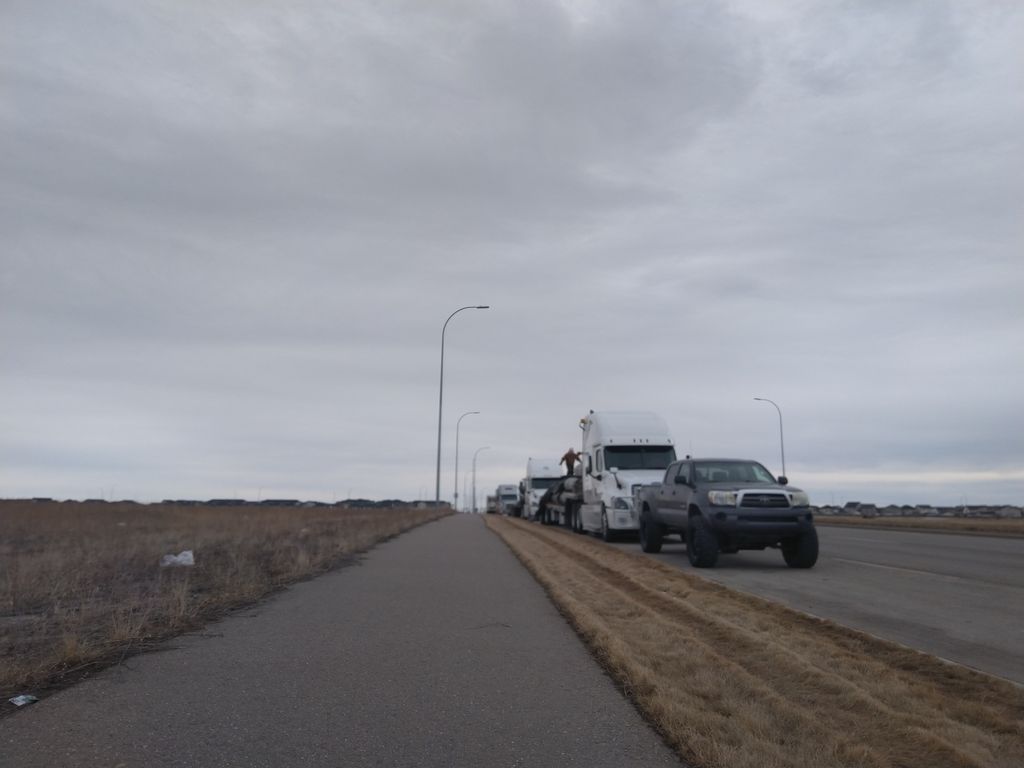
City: calgary